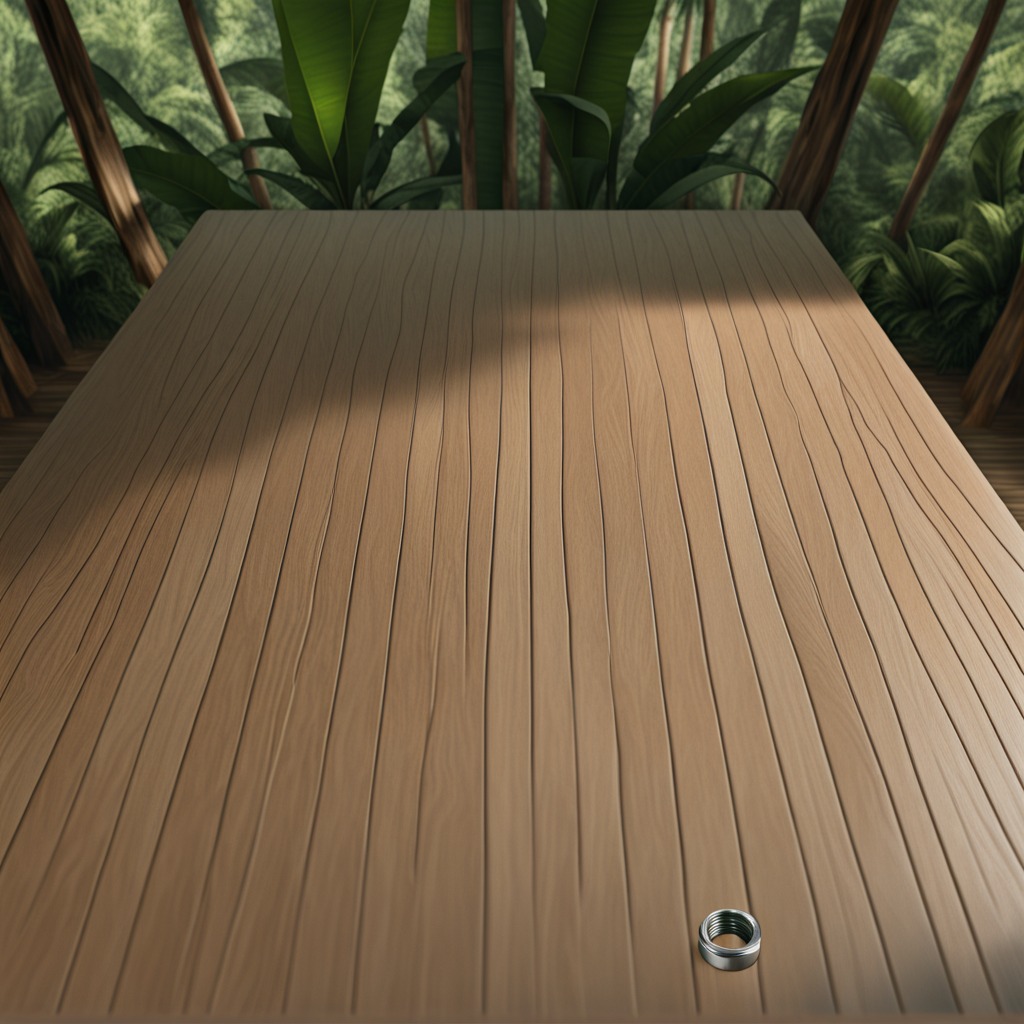
A metal nut lies on a wooden table inside a jungle field workshop tent humid ambient light worn but